Question: After trying out AFIncrementalStore I've decided to do most of the work manually to have more control over what happens and when.
Object structure I have looks like this. "products" relationship is an ordered one.

Here's the code that runs inside a NSOperation
'''
NSManagedObjectContext* childContext = [[NSManagedObjectContext alloc] initWithConcurrencyType: NSPrivateQueueConcurrencyType];
childContext.parentContext = self.parentManagedObjectContext;
[childContext performBlockAndWait: ^
{
DashboardViewModel* dashboardViewModel = [NSEntityDescription insertNewObjectForEntityForName: @"DashboardViewModel"
inManagedObjectContext: childContext];
NSMutableOrderedSet* products = [NSMutableOrderedSet orderedSetWithCapacity: productRepresentations.count];
for (NSDictionary* rawProductRepresentation in productRepresentations)
{
Product* product = [NSEntityDescription insertNewObjectForEntityForName: @"Product"
inManagedObjectContext: childContext];
product.dashboardViewModel = dashboardViewModel;
[products addObject: product];
}
dashboardViewModel.products = products;
NSError* saveError = nil;
if (![childContext save: &saveError])
NSLog(@"Error: %@", saveError);
//Save parent context to push changes to persistent store
[self.parentManagedObjectContext performBlock: ^
{
NSError* saveParentError = nil;
if (![childContext.parentContext save: &saveParentError])
NSLog(@"Error: %@", saveParentError);
}];
}];
'''
Seems correct to me but I always get an error when saving parent context that says "Dangling reference to an invalid object."
Any suggestions?
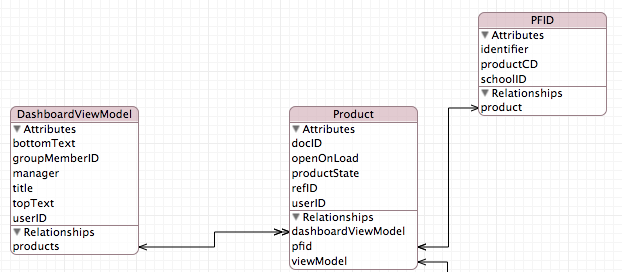
Answer: You shouldn't have to set both sides of the relationship. Core data sets the reverse half of the relationship for you, so you could remove your 'products' set and just rely on setting 'product.dashboardViewModel = dashboardViewModel'.